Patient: sex M, age 63
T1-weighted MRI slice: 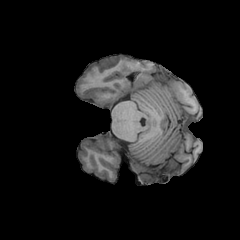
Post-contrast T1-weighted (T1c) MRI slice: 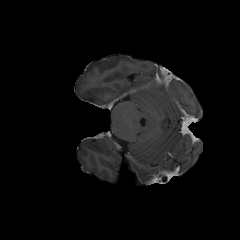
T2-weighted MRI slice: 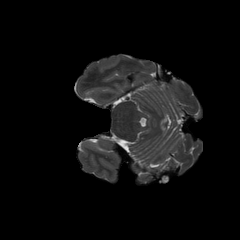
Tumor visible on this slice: no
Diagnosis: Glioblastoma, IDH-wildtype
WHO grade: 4